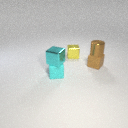
small cyan metal cube to the left of small brown metal cylinder